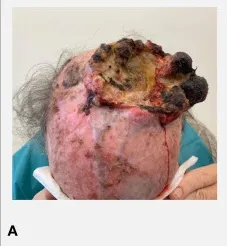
Case 1. Bulky recurrence on the vertex of cSCC at cycle 1 (C1) of cemiplimab.
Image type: medical_photograph (other_medical_photograph)